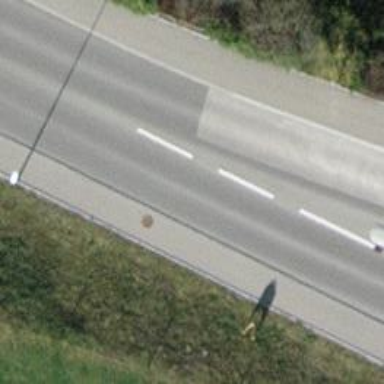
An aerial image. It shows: Asphalt road classified as tertiary.